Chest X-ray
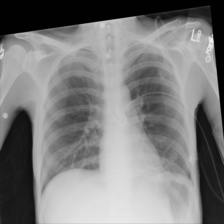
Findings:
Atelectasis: negative
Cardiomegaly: negative
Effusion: negative
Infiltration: negative
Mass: negative
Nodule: negative
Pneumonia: negative
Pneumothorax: negative
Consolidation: negative
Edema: negative
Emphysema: negative
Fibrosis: negative
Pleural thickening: negative
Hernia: negative